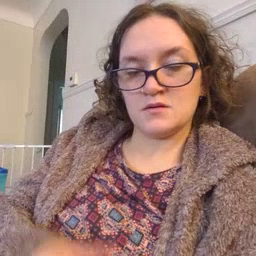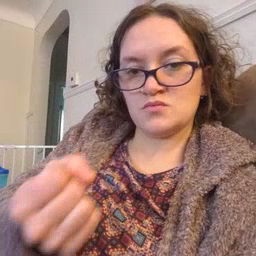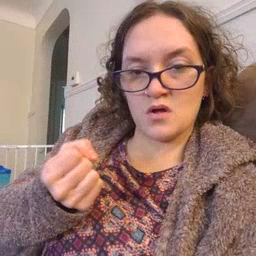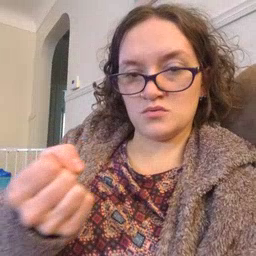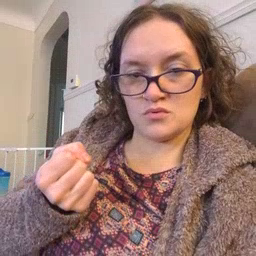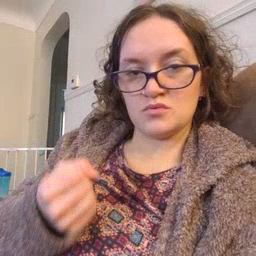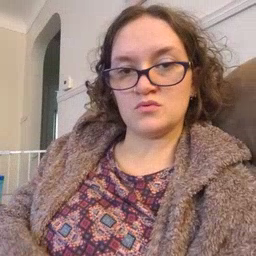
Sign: drawer